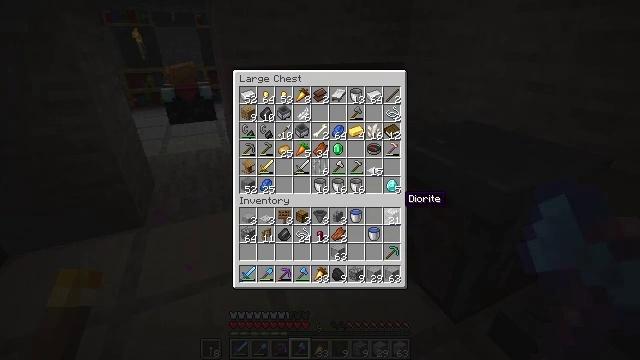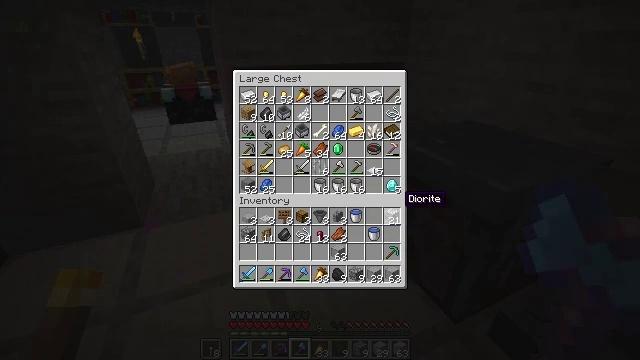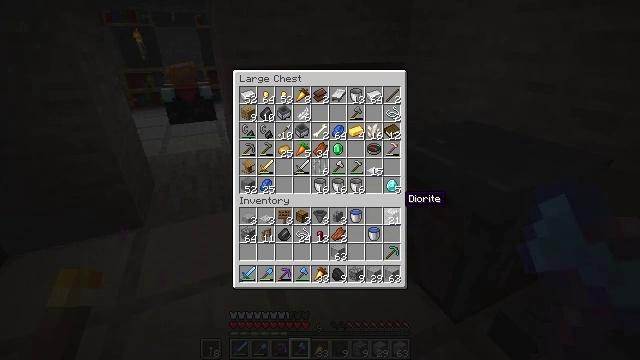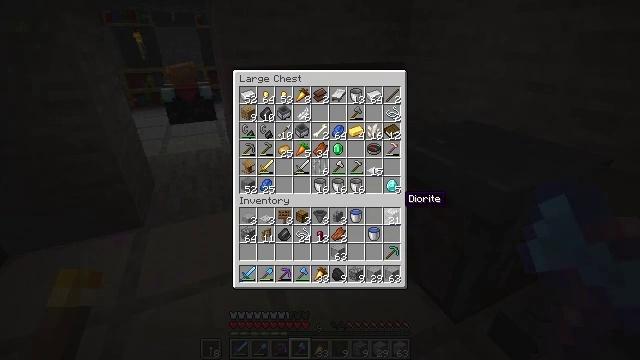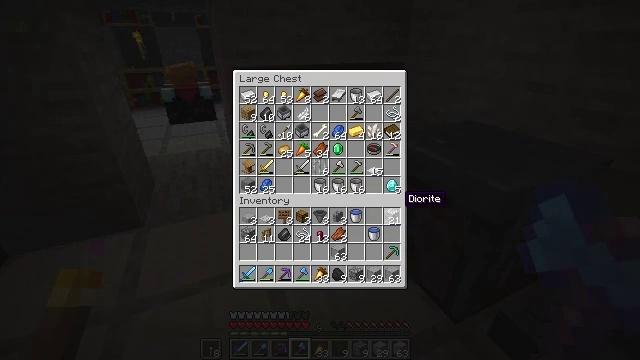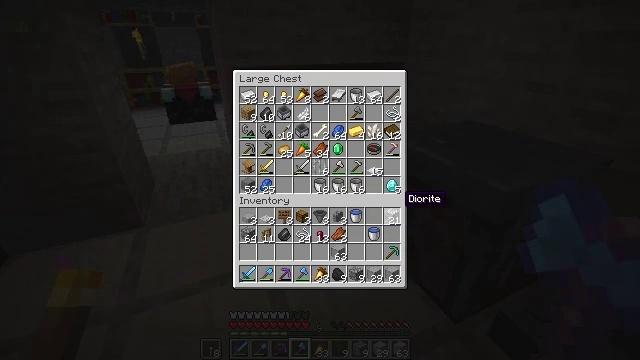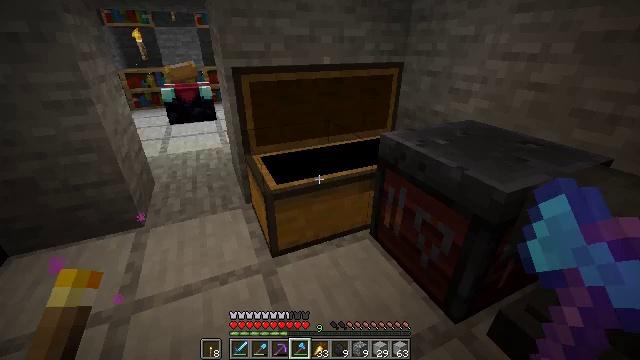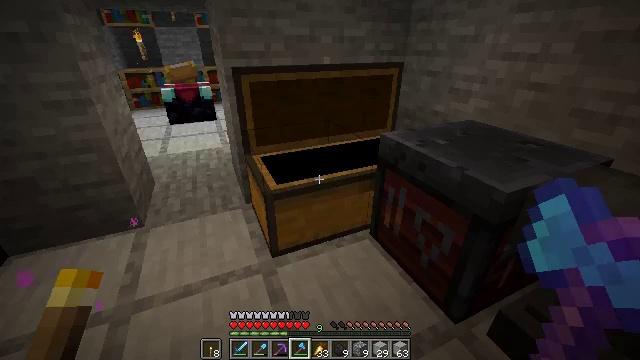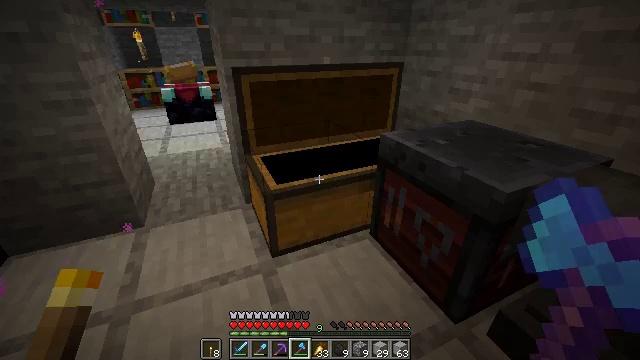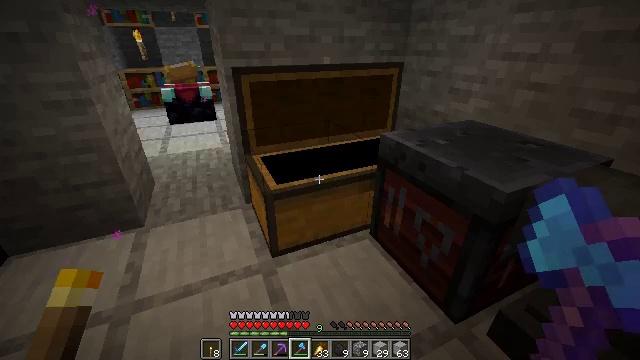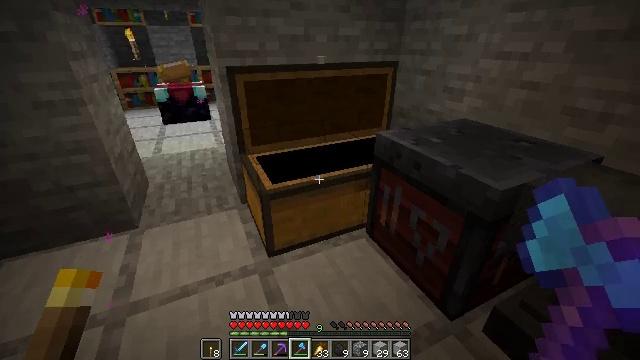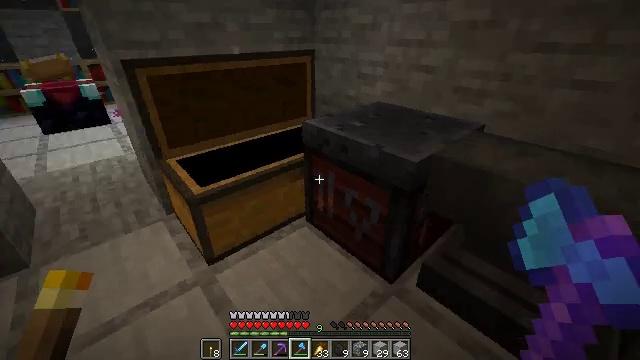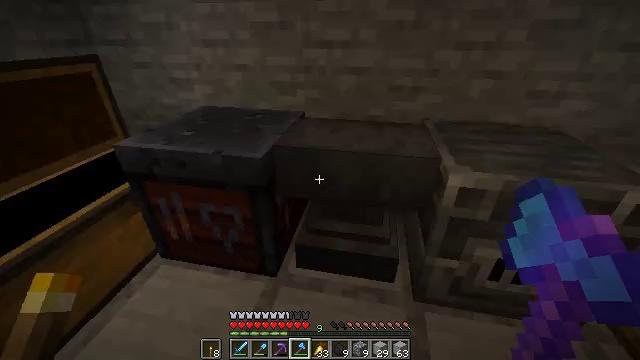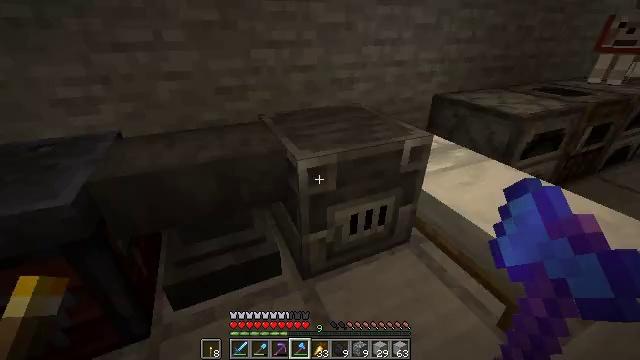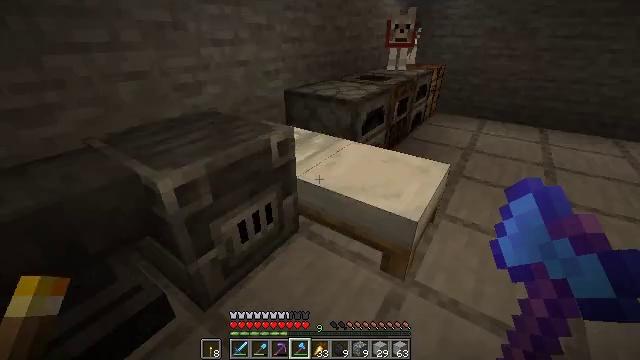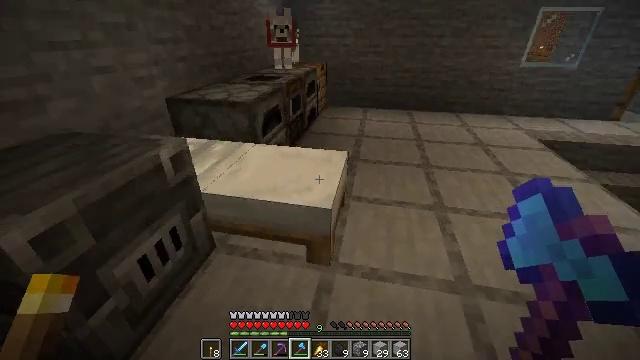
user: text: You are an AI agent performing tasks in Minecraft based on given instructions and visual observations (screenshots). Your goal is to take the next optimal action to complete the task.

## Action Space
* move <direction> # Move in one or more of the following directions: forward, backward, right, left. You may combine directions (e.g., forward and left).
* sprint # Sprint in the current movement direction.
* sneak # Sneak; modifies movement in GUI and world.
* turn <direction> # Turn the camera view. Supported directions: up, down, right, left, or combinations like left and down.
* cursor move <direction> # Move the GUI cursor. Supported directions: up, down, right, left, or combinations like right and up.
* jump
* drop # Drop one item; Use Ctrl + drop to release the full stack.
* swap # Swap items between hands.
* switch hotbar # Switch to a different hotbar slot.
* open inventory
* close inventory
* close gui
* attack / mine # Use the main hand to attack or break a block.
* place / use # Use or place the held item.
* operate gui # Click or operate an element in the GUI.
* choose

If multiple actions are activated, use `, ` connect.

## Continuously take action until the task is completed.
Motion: motion action
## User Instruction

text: Collect the large fern.
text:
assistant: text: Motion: no_op
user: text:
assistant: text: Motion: no_op
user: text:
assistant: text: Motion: no_op
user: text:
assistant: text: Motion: no_op
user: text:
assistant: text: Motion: no_op
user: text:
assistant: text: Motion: no_op
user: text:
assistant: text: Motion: no_op
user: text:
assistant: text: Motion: no_op
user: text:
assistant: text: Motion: no_op
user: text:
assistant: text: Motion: turn right
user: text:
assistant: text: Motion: turn right and down
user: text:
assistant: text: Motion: turn right
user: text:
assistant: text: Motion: turn right
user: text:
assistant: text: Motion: turn right
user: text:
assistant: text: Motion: turn right
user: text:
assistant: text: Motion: turn right and up
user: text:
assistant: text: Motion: turn right and up
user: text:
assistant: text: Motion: no_op
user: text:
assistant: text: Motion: no_op
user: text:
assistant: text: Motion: no_op
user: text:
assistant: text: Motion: no_op
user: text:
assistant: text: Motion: move forward
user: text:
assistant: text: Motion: move forward
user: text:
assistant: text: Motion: move forward, turn right and up
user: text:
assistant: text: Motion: move forward, turn right
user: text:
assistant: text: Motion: move forward, turn right and up
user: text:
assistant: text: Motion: move forward, turn right and up
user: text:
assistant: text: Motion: move forward, sprint
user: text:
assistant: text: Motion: move forward, sprint
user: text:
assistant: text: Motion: move forward, sprint